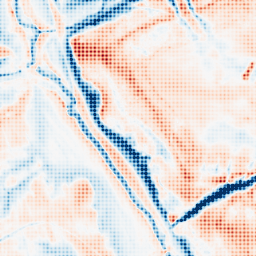
Category: multiscale
Decomposition family: dog_multiscale
Decomposition parameters: sigma_ratio: 1.6
n_scales: 6
base_sigma: 0.5
Upsampling method: sinc_blackman
Upsampling parameters: scale: 8
kernel_size: 8
Upsampling scale: 8